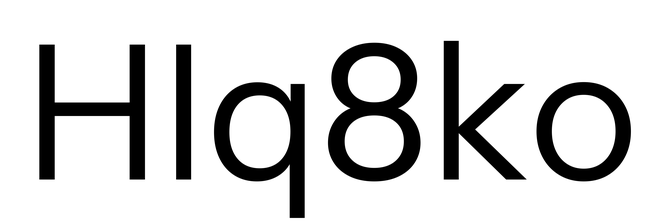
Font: InstrumentSans_Regular